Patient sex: M
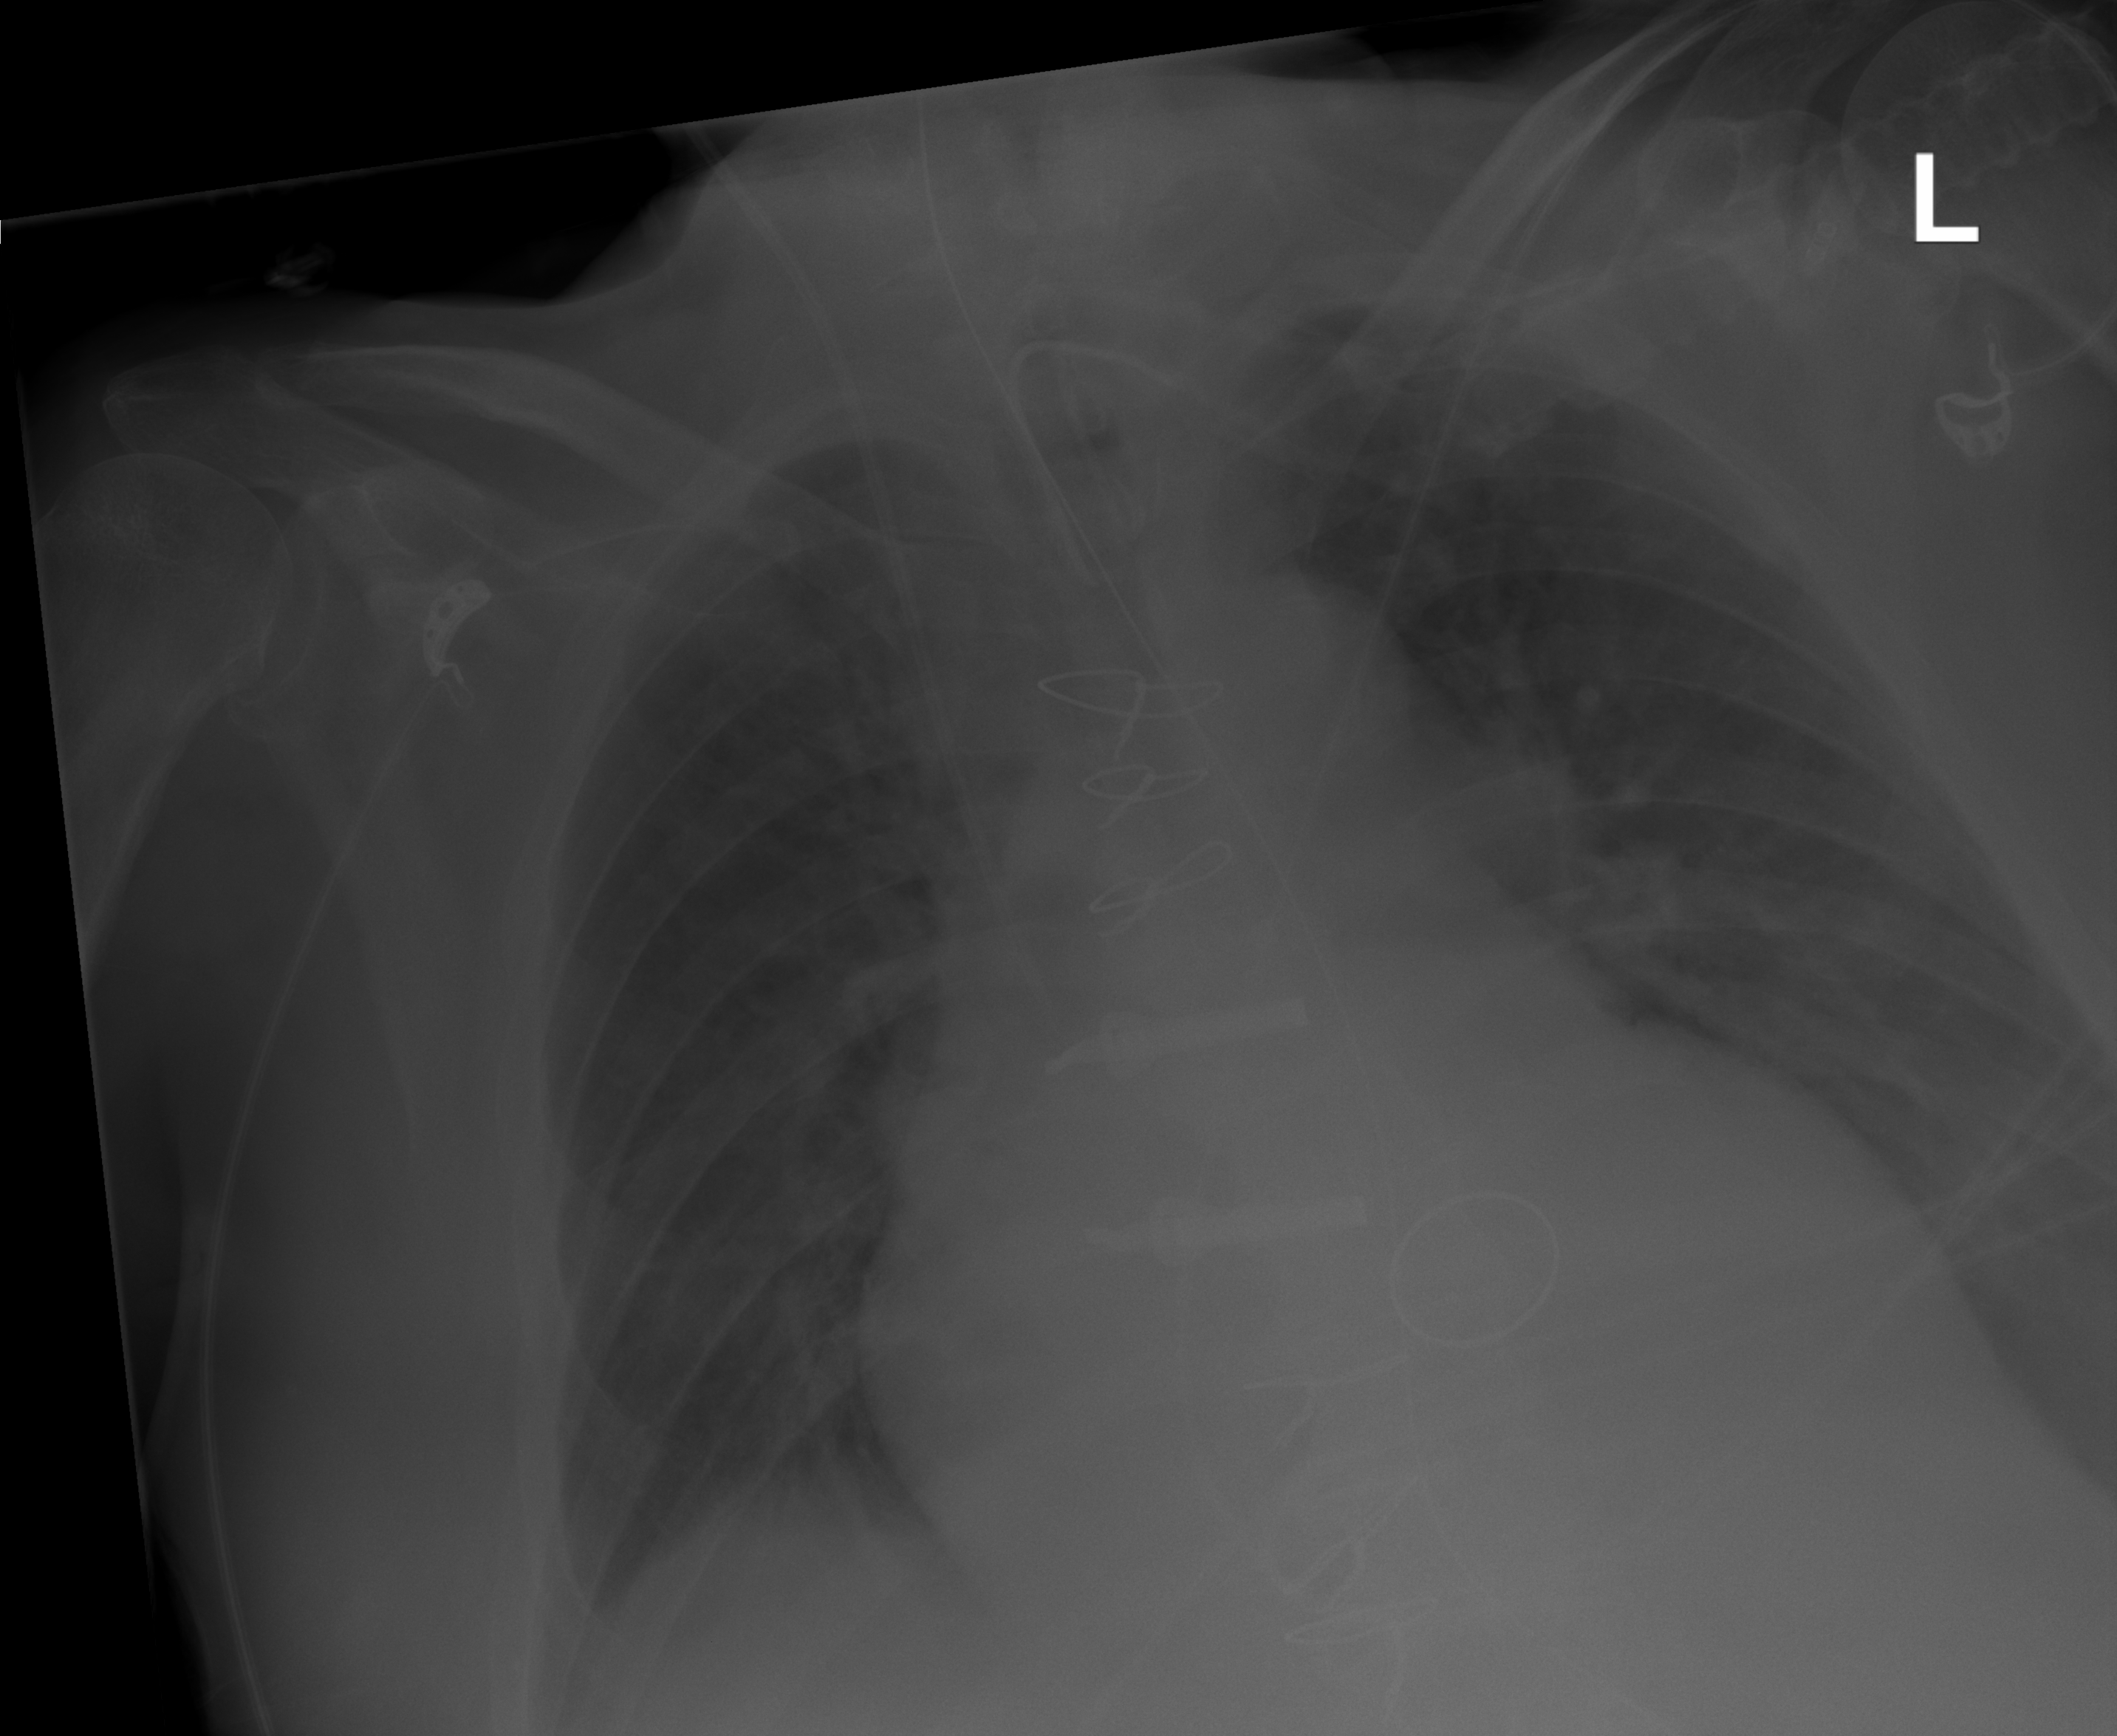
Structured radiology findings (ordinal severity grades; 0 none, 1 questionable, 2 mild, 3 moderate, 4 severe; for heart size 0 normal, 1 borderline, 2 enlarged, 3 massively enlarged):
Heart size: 2
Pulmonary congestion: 2
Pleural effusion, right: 2
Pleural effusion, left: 2
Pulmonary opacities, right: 0
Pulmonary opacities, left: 0
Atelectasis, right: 2
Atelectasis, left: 2